Interaction volume radius: 10 \u00c5
Interaction volume height: 20 \u00c5
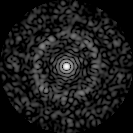
Disorder parameter: 0.8507